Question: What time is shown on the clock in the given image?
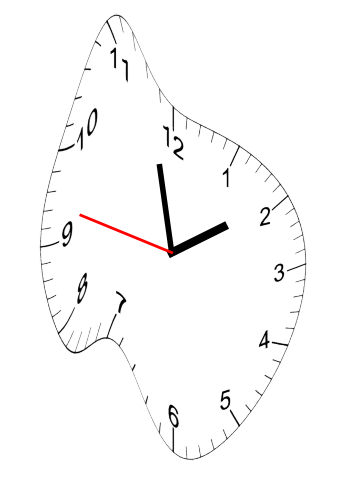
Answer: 01:57:47